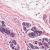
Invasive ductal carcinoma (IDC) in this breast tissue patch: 0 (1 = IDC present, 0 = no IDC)